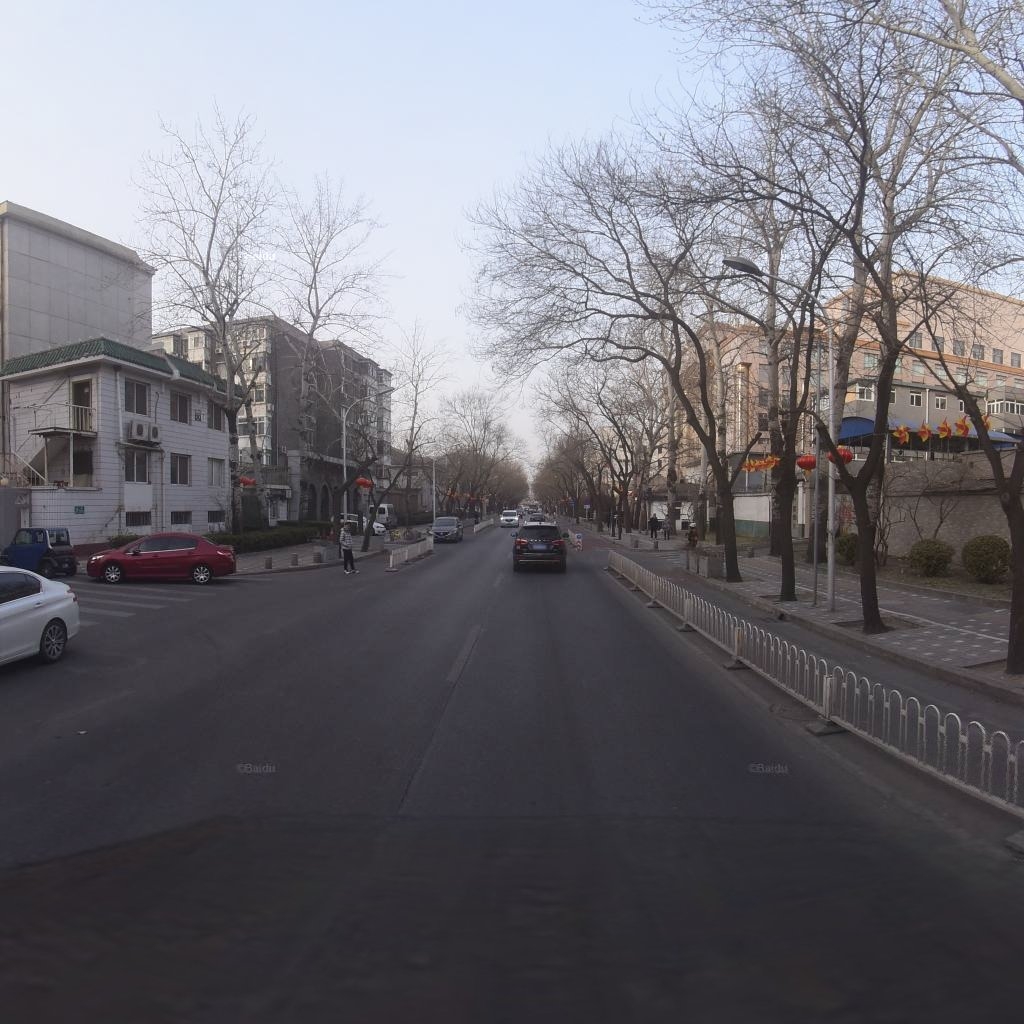
Region: Xicheng
Road damage annotations: longitudinal crack